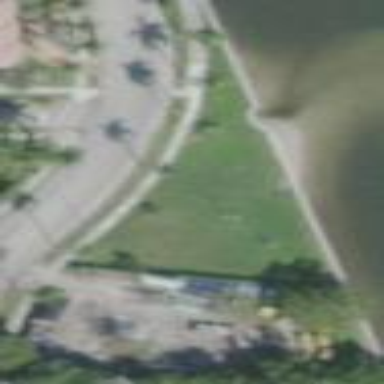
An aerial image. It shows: Park.